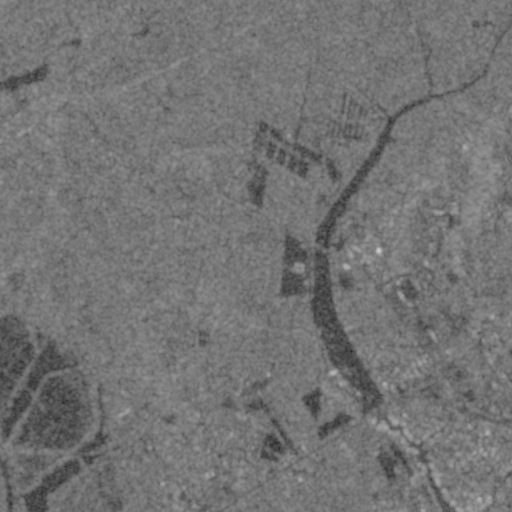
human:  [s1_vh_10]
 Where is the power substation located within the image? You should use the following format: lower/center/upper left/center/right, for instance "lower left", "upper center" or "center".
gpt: The power substation is located in the lower right of the image.
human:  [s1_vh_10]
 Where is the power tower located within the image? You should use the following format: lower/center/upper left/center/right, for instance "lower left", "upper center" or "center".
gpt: The power tower is located in the right of the image.
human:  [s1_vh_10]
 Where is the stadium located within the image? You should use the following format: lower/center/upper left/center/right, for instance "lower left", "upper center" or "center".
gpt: The stadium is located in the center right of the image.
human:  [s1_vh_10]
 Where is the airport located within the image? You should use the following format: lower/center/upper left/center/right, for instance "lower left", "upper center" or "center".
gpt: There is no airport in the image.

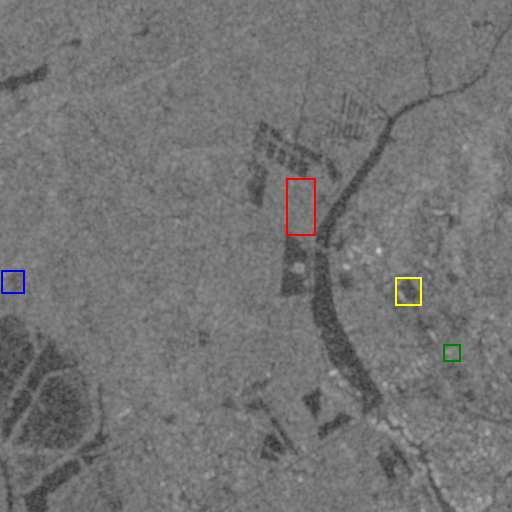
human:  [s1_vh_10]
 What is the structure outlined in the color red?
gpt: The structure outlined in red is a crop field.
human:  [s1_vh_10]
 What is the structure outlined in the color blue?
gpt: The structure outlined in blue is a park.
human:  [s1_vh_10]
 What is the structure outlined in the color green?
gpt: The structure outlined in green is a power substation.
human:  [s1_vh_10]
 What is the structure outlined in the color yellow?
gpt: The structure outlined in yellow is a stadium.
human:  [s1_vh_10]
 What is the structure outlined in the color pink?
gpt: There is no pink outline.